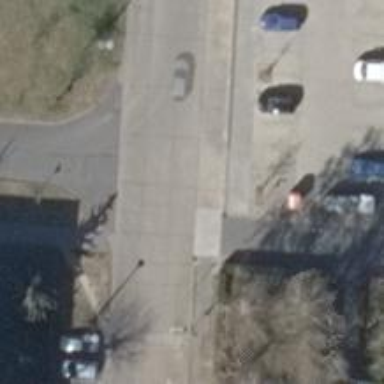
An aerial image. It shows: Residential road with concrete surface. Sidewalks are present on both sides.